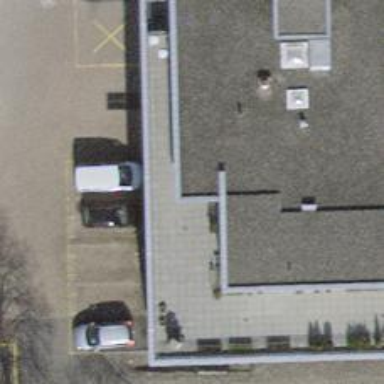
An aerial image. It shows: Restaurant.